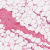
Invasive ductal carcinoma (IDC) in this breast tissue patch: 0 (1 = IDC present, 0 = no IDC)